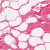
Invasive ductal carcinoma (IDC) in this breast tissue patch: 0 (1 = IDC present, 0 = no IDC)